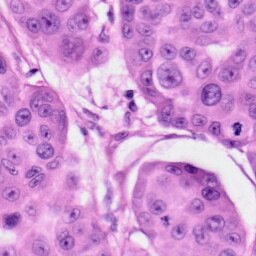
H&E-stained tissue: Skin